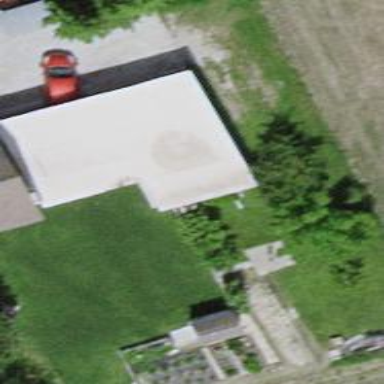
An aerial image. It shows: Garage.